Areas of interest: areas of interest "Hexi Yihua Clinic"
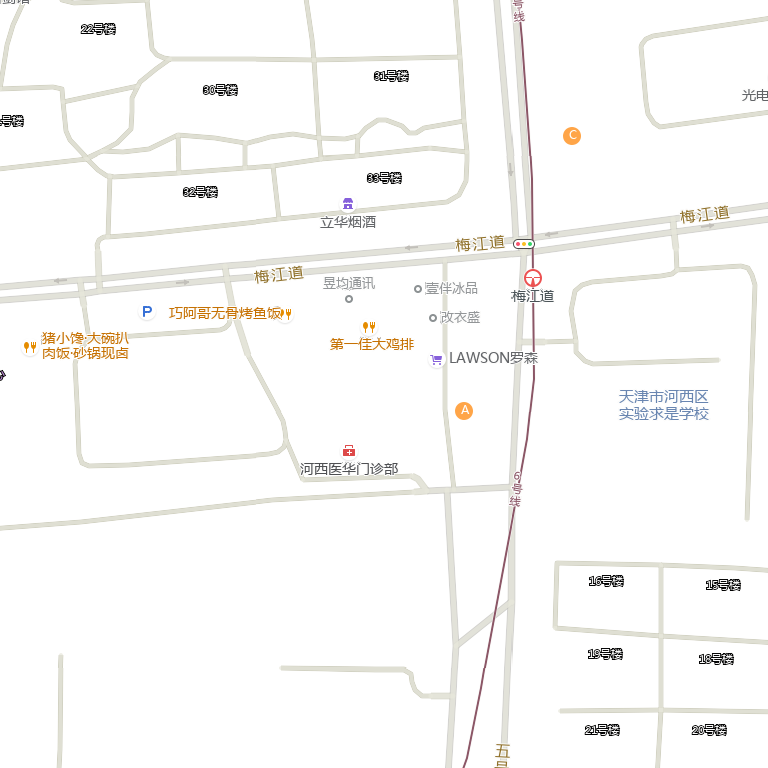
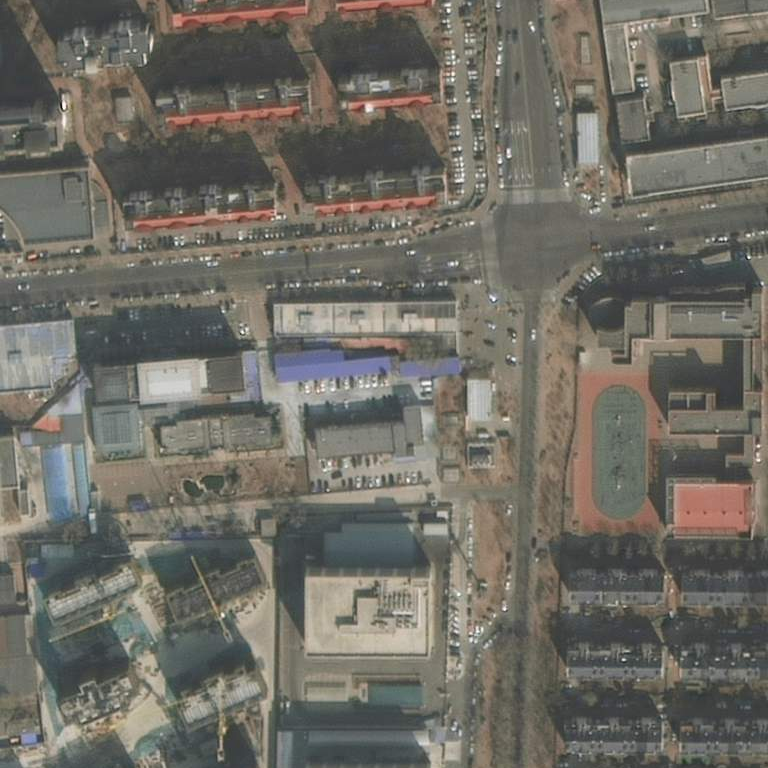